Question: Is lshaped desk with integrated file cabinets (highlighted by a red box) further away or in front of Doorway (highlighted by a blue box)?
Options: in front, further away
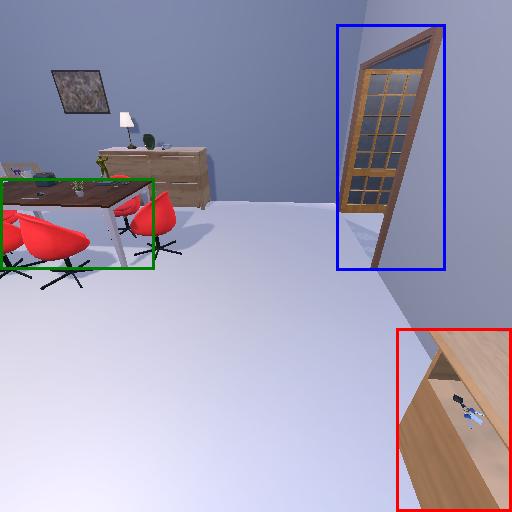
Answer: in front